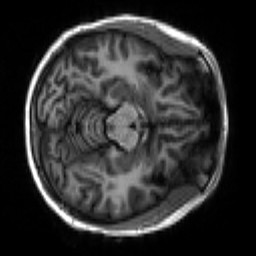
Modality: T1w
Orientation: axial
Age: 19
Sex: female
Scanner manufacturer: siemens
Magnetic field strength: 3 T
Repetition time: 2.3 s
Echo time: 0.00266 s